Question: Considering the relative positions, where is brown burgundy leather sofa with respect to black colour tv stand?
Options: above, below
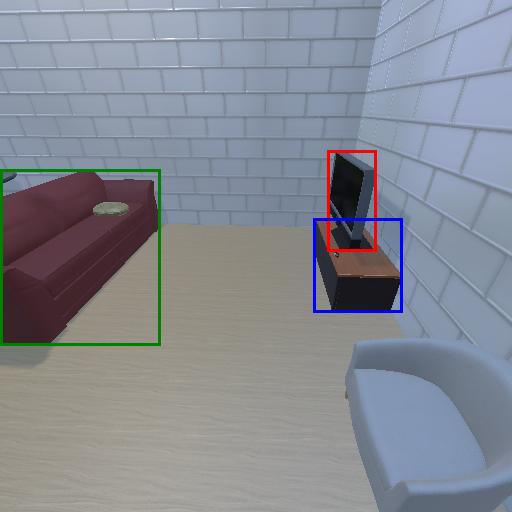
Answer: above